Field crop: maize
Growth stage: 2
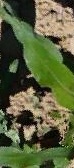
Species: maize